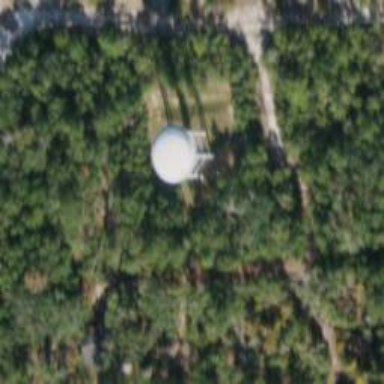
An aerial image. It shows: Water tower that is man-made.